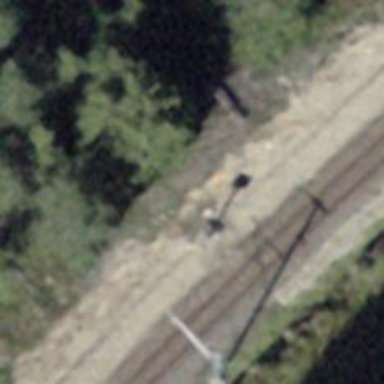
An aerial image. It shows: Railway signal.